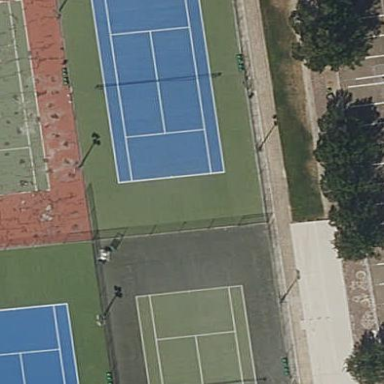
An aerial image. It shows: Tennis court in leisure pitch.